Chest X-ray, AP view. Patient: 43 years old, sex F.
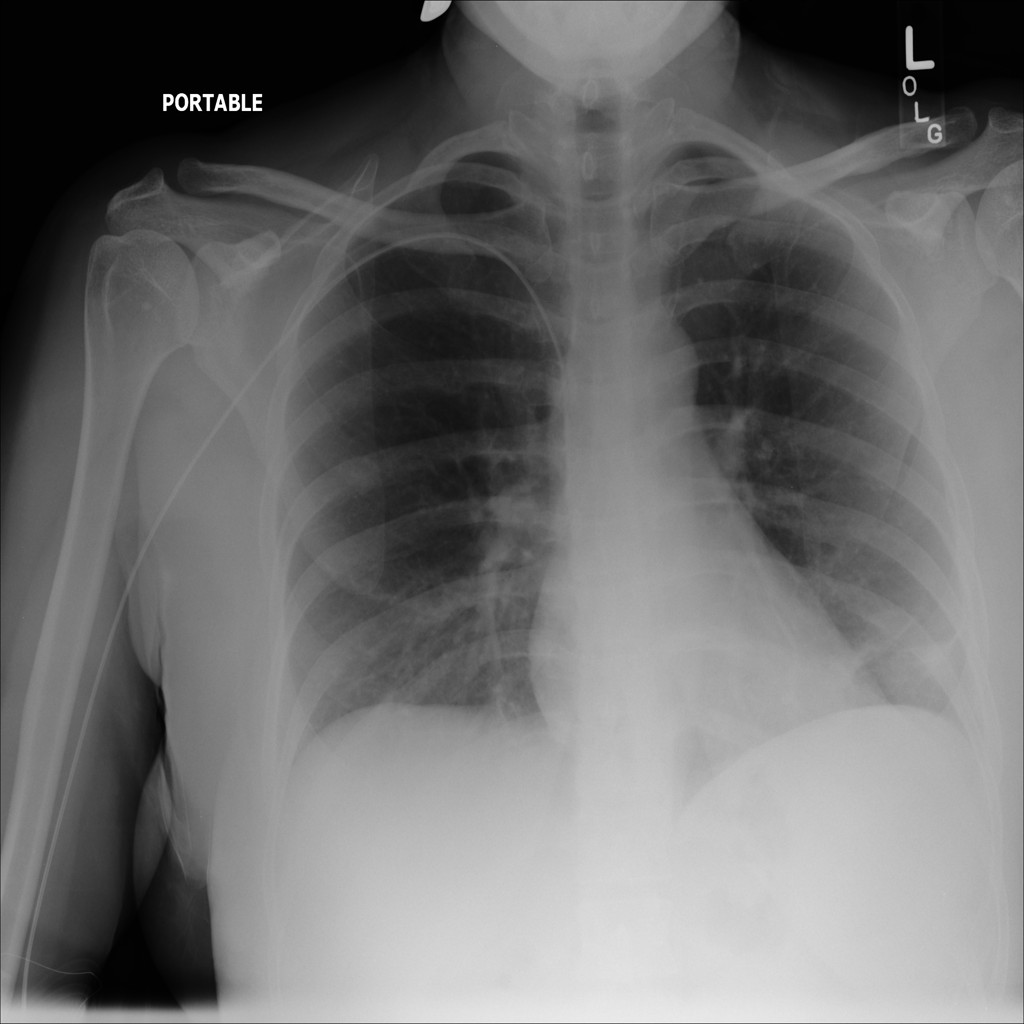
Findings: Consolidation, Infiltration